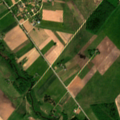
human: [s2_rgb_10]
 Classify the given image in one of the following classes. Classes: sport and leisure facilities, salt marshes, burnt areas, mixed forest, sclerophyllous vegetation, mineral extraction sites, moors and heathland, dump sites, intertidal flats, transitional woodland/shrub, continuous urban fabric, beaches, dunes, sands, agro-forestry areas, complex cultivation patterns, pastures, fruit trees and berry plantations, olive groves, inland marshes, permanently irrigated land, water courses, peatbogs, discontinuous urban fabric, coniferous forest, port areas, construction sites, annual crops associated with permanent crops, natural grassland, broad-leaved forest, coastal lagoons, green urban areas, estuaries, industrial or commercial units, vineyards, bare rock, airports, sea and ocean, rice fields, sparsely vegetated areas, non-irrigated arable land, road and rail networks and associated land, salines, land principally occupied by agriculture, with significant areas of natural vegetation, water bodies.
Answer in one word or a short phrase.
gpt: discontinuous urban fabric, non-irrigated arable land, pastures, complex cultivation patterns, transitional woodland/shrub